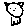
Label: cat